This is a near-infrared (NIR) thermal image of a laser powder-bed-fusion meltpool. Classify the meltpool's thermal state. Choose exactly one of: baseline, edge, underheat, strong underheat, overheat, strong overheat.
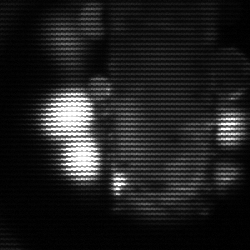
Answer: strong underheat